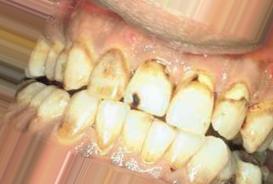
Condition: Tooth Discoloration